Question:
I tried to get attribute of Chandru element but it showing the exception like "Exception has been thrown by the target of an invocation."
exactly i have to get value sst5038 from the above xml file.
Here the code what i wrote
'''
public partial class XML_3 : Window
{
public XML_3()
{
this.InitializeComponent();
XmlDocument doc = new XmlDocument();
doc.Load("D:/student_2.xml");
XmlNodeList student_list = doc.GetElementsByTagName("Student");
foreach (XmlNode node in student_list)
{
XmlElement student = (XmlElement)node;
string sname = student.GetElementsByTagName("Chandru")[0].InnerText;
string fname = student.GetElementsByTagName("FName")[0].InnerText;
string id = student.Attributes["ID"].InnerText;
Window.Content = sname + fname + id;
}
}
}
'''
please help me...
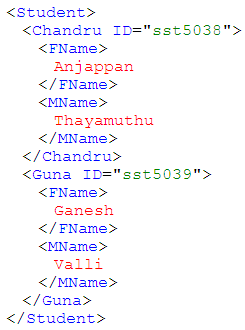
Answer: should be
for first student
'''
string id = student.GetElementsByTagName("Chandru")[0].Attributes["ID"].InnerText;
'''
and
for second student
'''
string id = student.GetElementsByTagName("Guna")[0].Attributes["ID"].InnerText;
'''